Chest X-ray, AP view. Patient: 71 years old, sex M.
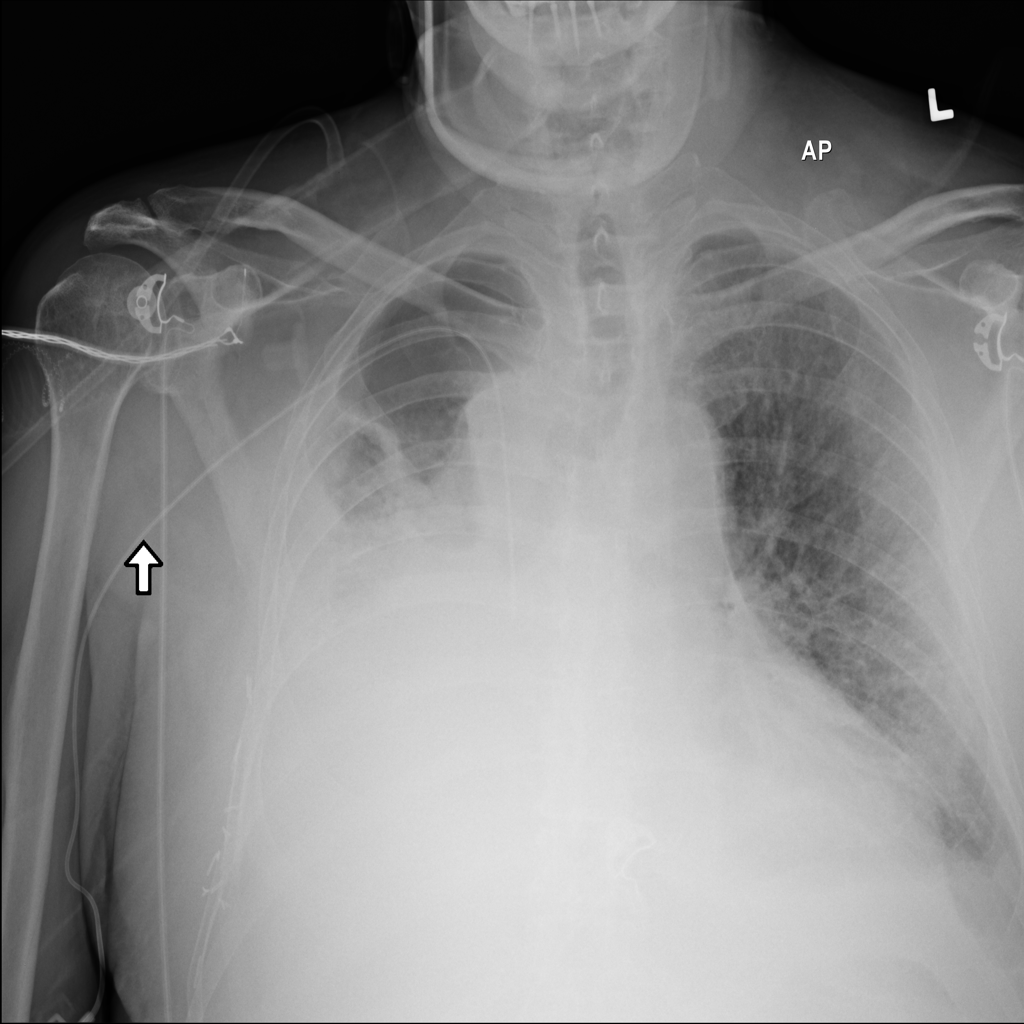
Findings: Consolidation, Mass